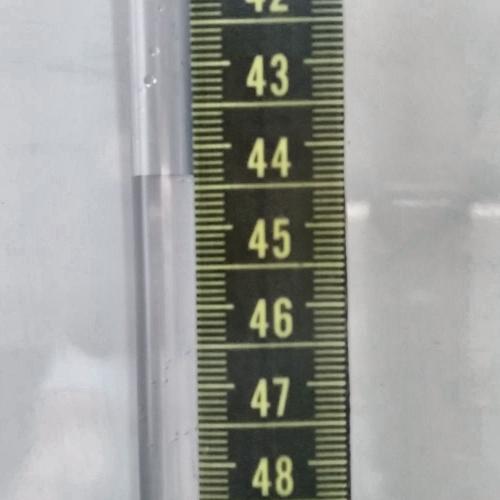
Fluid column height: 44.3 cm